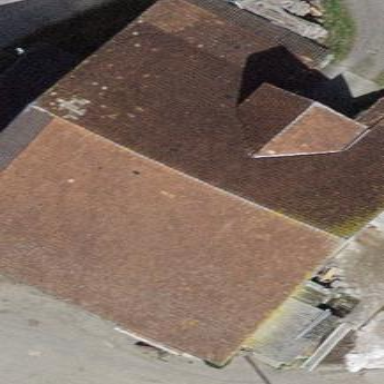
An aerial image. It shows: Barn.